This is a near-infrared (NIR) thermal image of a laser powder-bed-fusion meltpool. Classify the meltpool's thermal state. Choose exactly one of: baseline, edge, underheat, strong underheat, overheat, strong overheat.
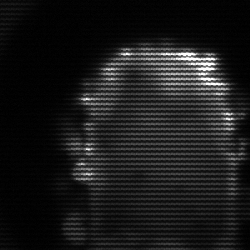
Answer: baseline